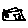
Label: house